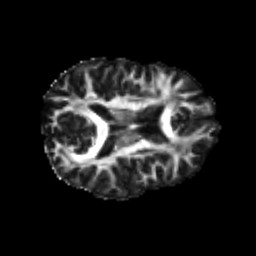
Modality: FA
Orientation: axial
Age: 22
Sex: female
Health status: healthy
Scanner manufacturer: philips
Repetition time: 7.386 s
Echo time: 0.08599 s